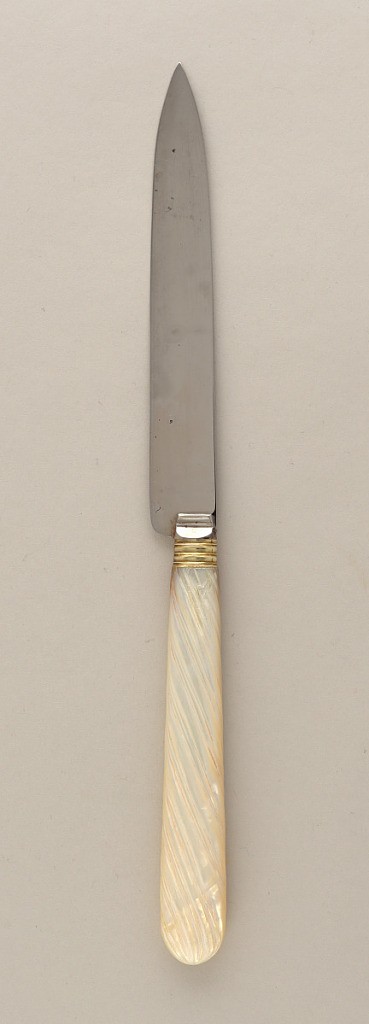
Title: Dessert Knife with Mother-of-Pearl Handle
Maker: François Nicoud, French, active Paris ca. 1875-1890
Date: ca. 1890
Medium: steel, gold plated, silver, mother of pearl
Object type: knife
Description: One of twelve dessert knives. Rectangular blade with pointed tip, devoid of surface decoration. Banded gold plated ferrule leads to mother of pearl handle, decorated with carved diagonal fluting, slightly widenning to rounded terminal.